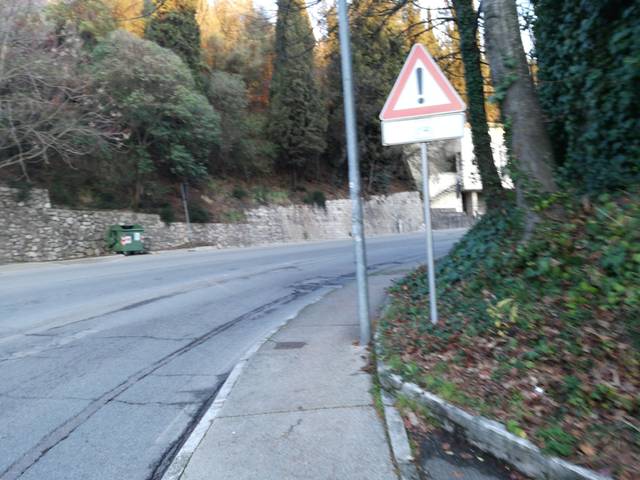
Region: Italy
Coordinates: 43.109, 12.379